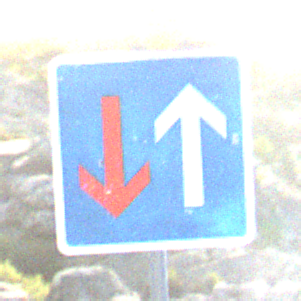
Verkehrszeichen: VorrangVorGegenverkehr
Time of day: SunriseSunset
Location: Outdoor (Nature)
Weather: PartlyCloudy
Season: NotSpecified
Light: Natural